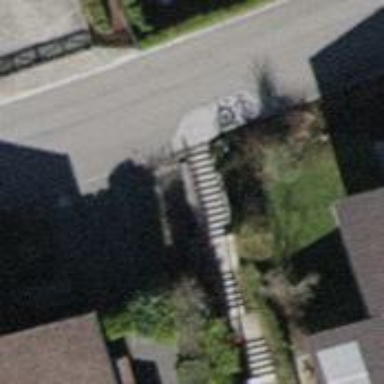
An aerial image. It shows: Road with steps.